Aerial crown-view tile of a tropical tree (Barro Colorado Island, Panama), acquired 20250124:
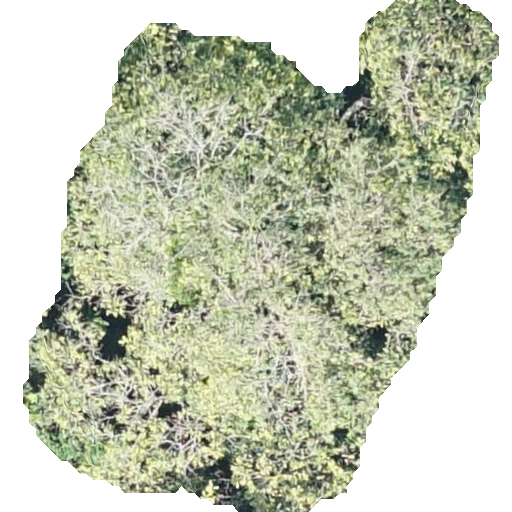
Species: Anacardium excelsum
GBIF accepted scientific name: Anacardium excelsum
Crown area: 250.234 m²